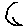
Label: moon